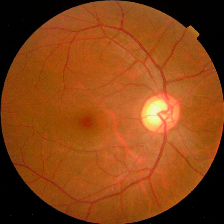
Diabetic retinopathy grade: No DR